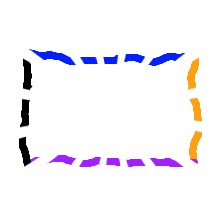
Shape: rectangle